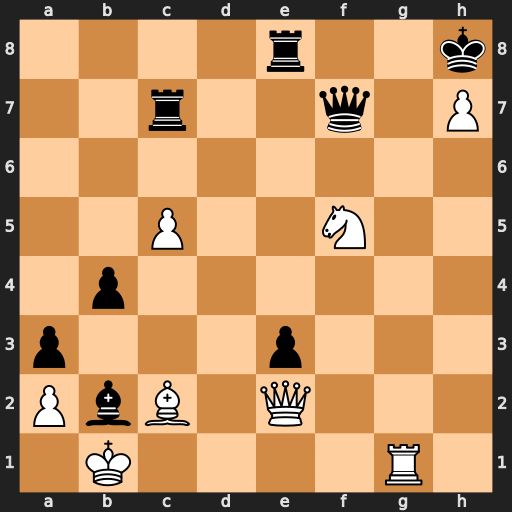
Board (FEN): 4r2k/2r2q1P/8/2P2N2/1p6/p3p3/PbB1Q3/1K4R1
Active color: w
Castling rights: -
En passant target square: -
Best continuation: Nh6 Qg7 Rxg7